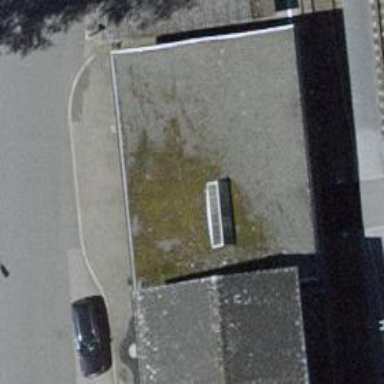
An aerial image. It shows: Post box.